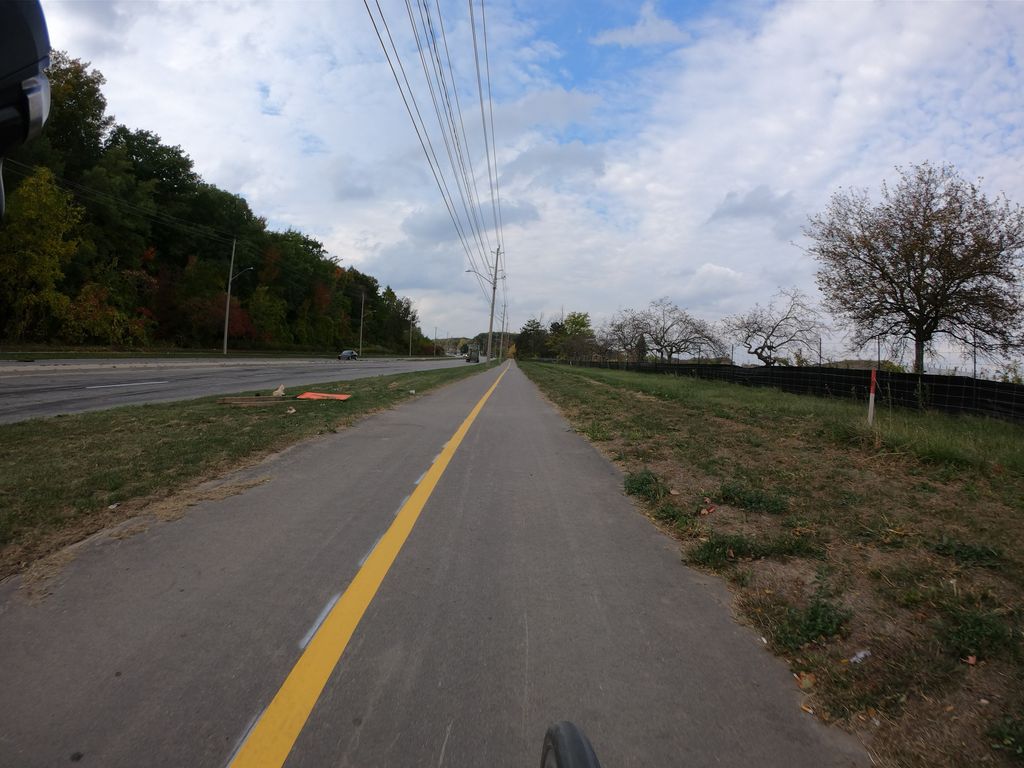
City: kitchener-waterloo